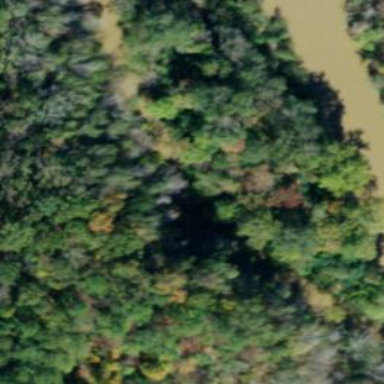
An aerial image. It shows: Serene woodland landscape.